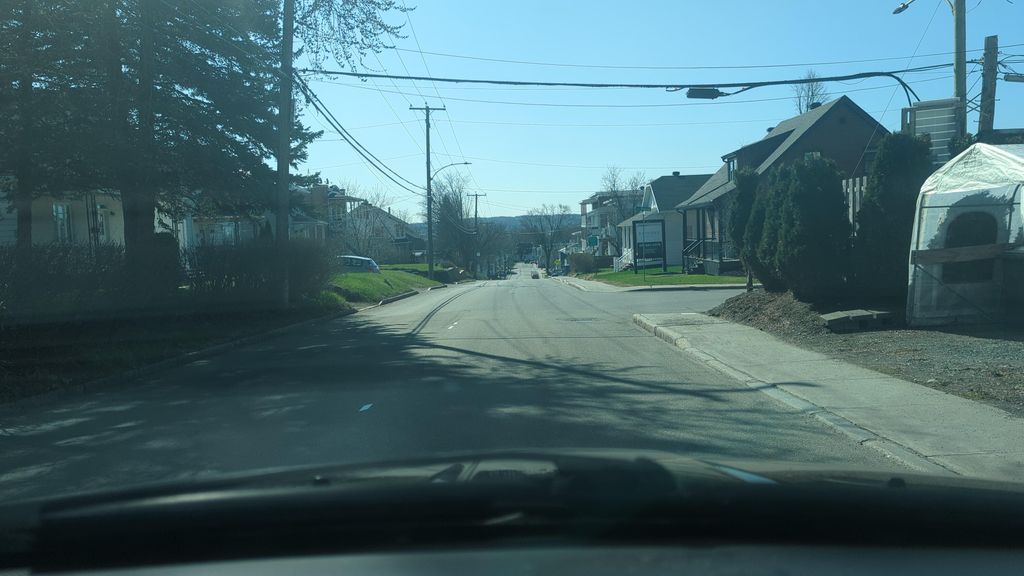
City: quebec_city